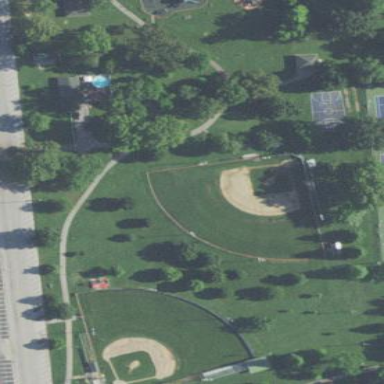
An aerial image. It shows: Baseball pitch for leisure and sports activities.